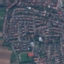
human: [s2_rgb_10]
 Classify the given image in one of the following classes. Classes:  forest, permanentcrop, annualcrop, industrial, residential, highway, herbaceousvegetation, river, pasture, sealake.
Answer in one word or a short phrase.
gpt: Residential